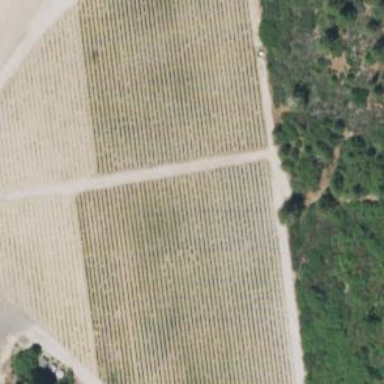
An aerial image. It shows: Vineyard growing wine grapes.